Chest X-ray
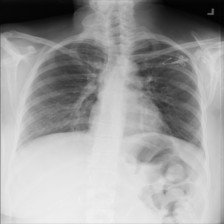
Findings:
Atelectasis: negative
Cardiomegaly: negative
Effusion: negative
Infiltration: negative
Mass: negative
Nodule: negative
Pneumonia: negative
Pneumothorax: negative
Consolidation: negative
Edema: negative
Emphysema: negative
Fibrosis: negative
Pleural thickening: negative
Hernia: negative